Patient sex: M
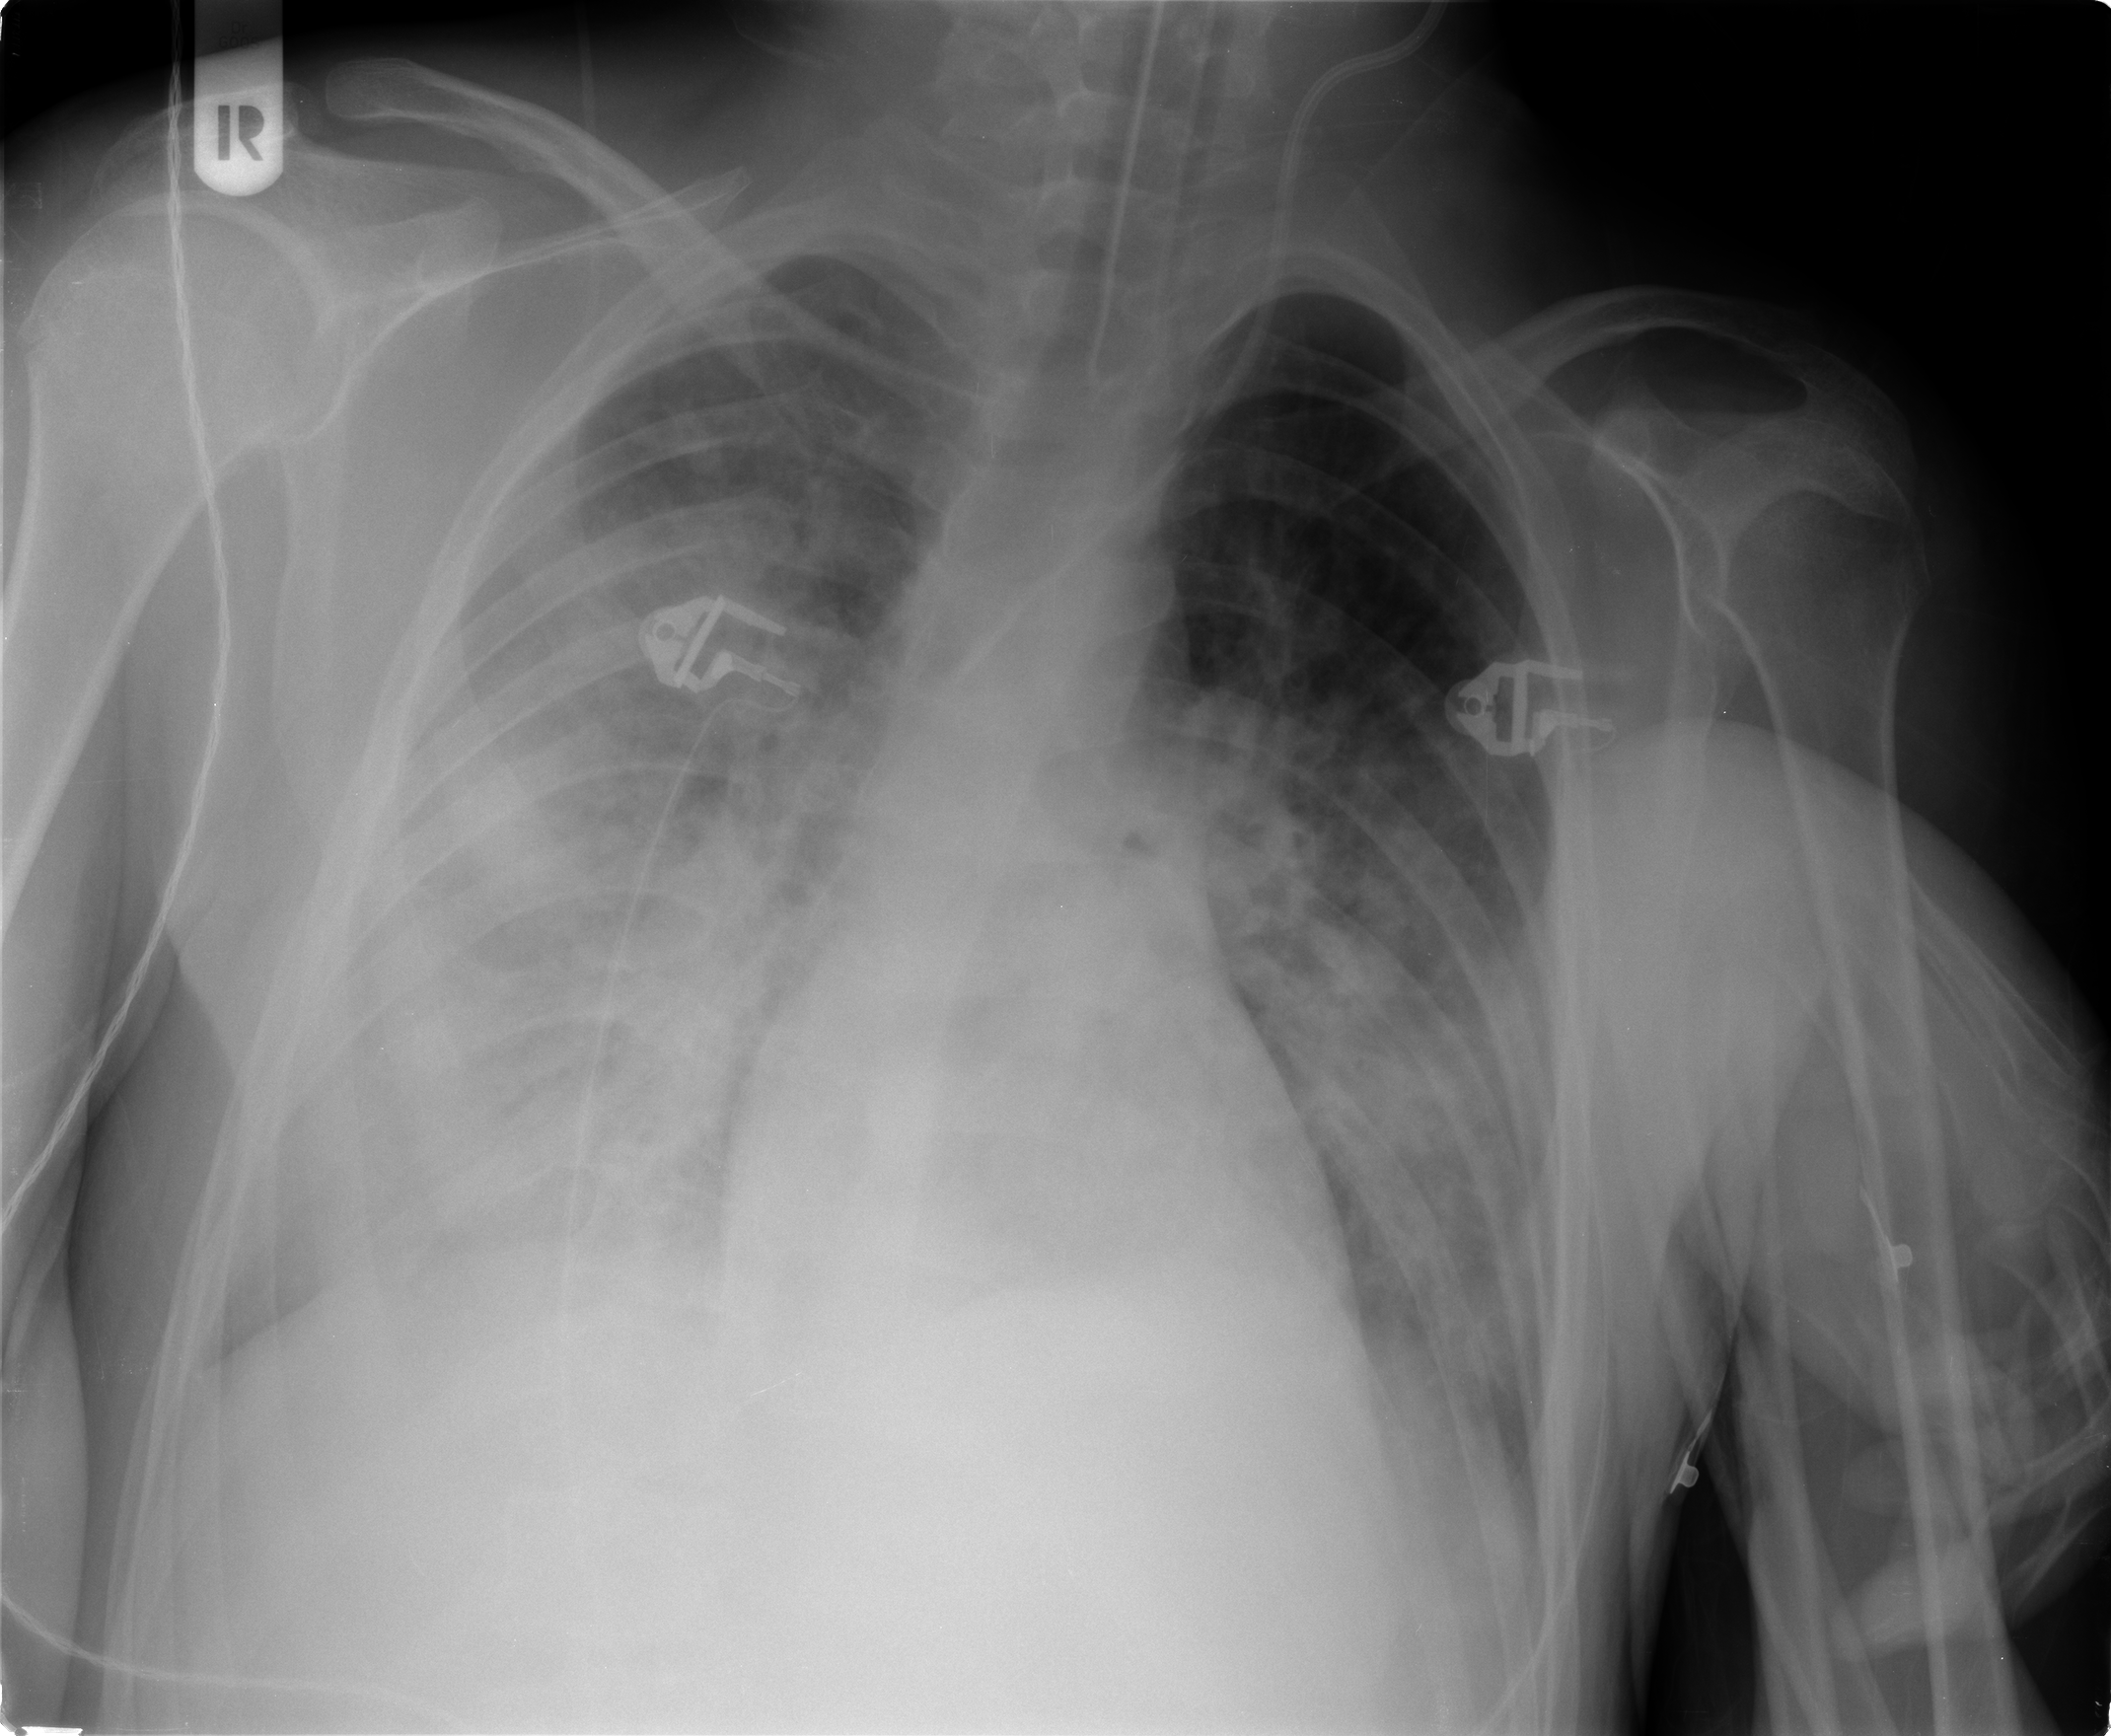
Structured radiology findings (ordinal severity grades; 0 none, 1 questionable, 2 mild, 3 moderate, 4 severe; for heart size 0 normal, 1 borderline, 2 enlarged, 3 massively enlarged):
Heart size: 0
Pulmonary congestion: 2
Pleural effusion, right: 2
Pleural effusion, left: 0
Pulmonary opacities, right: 4
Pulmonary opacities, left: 3
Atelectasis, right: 2
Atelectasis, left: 2